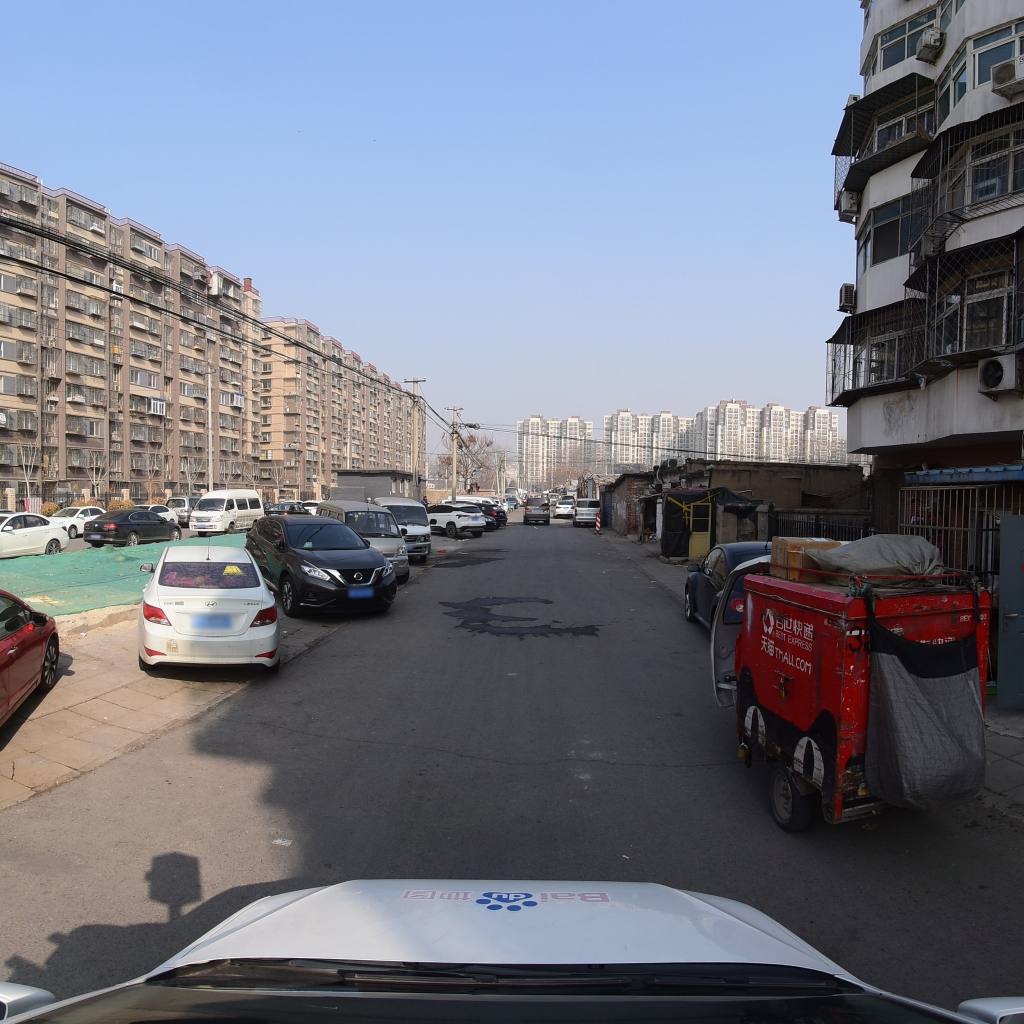
Region: Fengtai
Road damage annotations: transverse crack